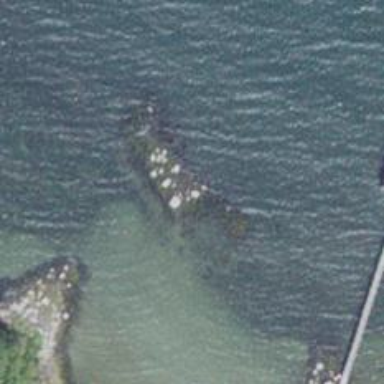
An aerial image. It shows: Natural rock reef.